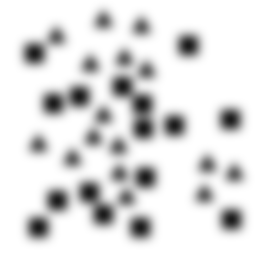
Squares: 16
Triangles: 16
Stars: 0
Total shapes: 32